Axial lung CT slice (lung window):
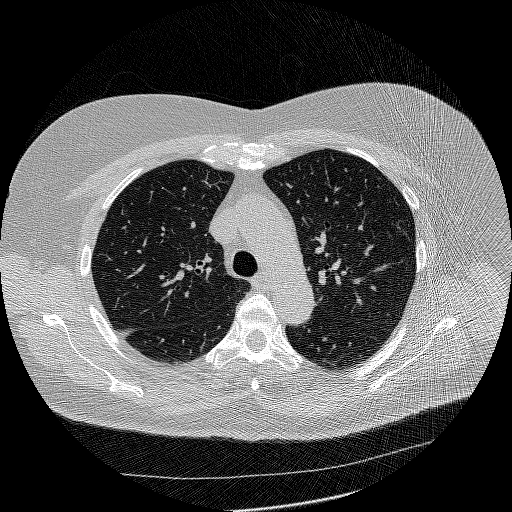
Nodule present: no